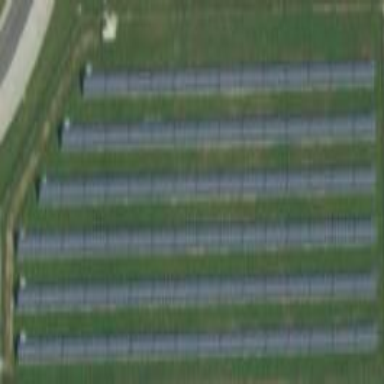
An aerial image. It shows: Solar power generator using photovoltaic panels.